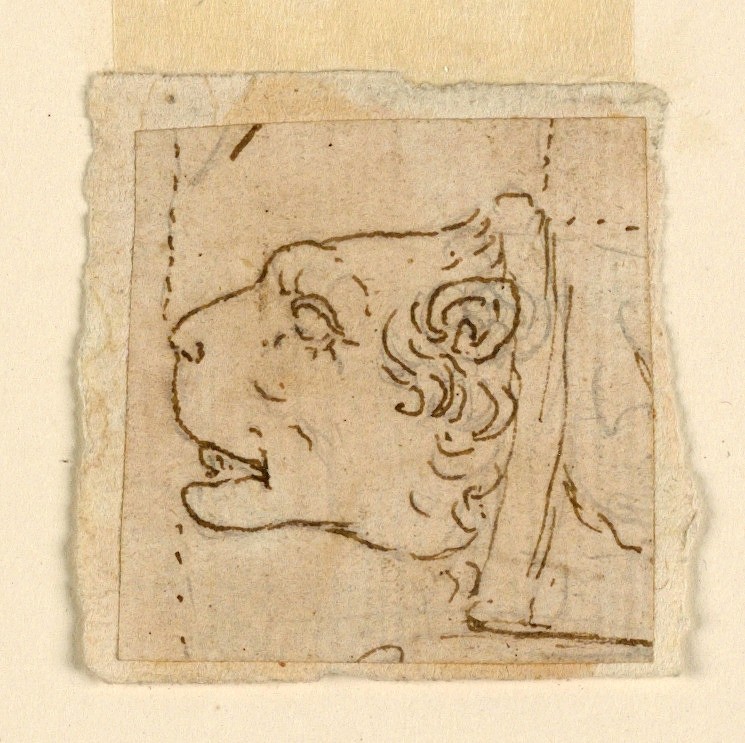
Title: Design for lion's head
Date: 1650–75
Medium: Pencil, pen, ink. Paper
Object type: Drawing
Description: Vertical rectangle. The head is seen in profile, turned toward left. At right is a tube. Dotted lines are in the height of the top and the bottom of the head.